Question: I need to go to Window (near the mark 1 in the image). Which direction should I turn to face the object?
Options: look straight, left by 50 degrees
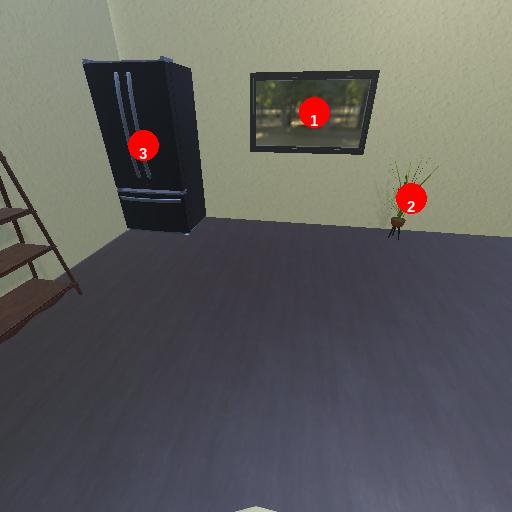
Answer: look straight